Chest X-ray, PA view. Patient: 30 years old, sex M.
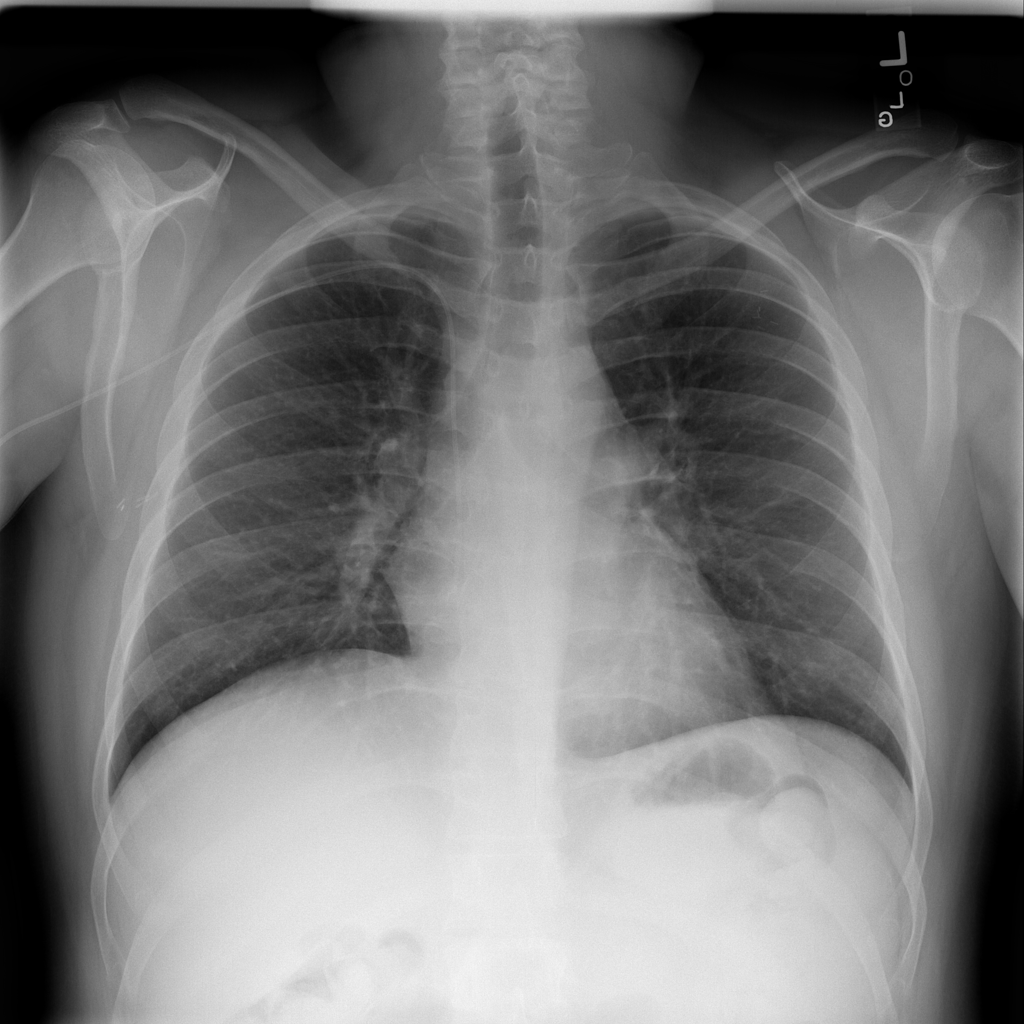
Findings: No Finding